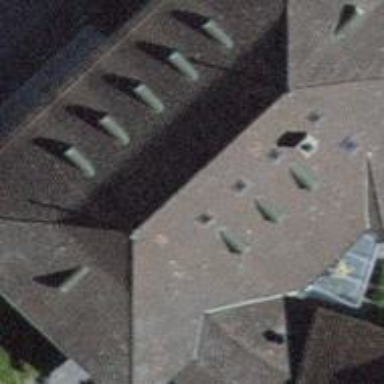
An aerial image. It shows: Religious building.